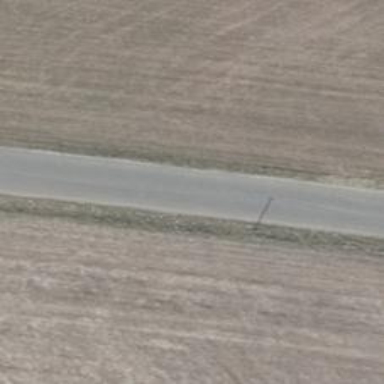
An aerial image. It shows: Unclassified road with asphalt surface.